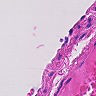
Metastatic tissue present: no